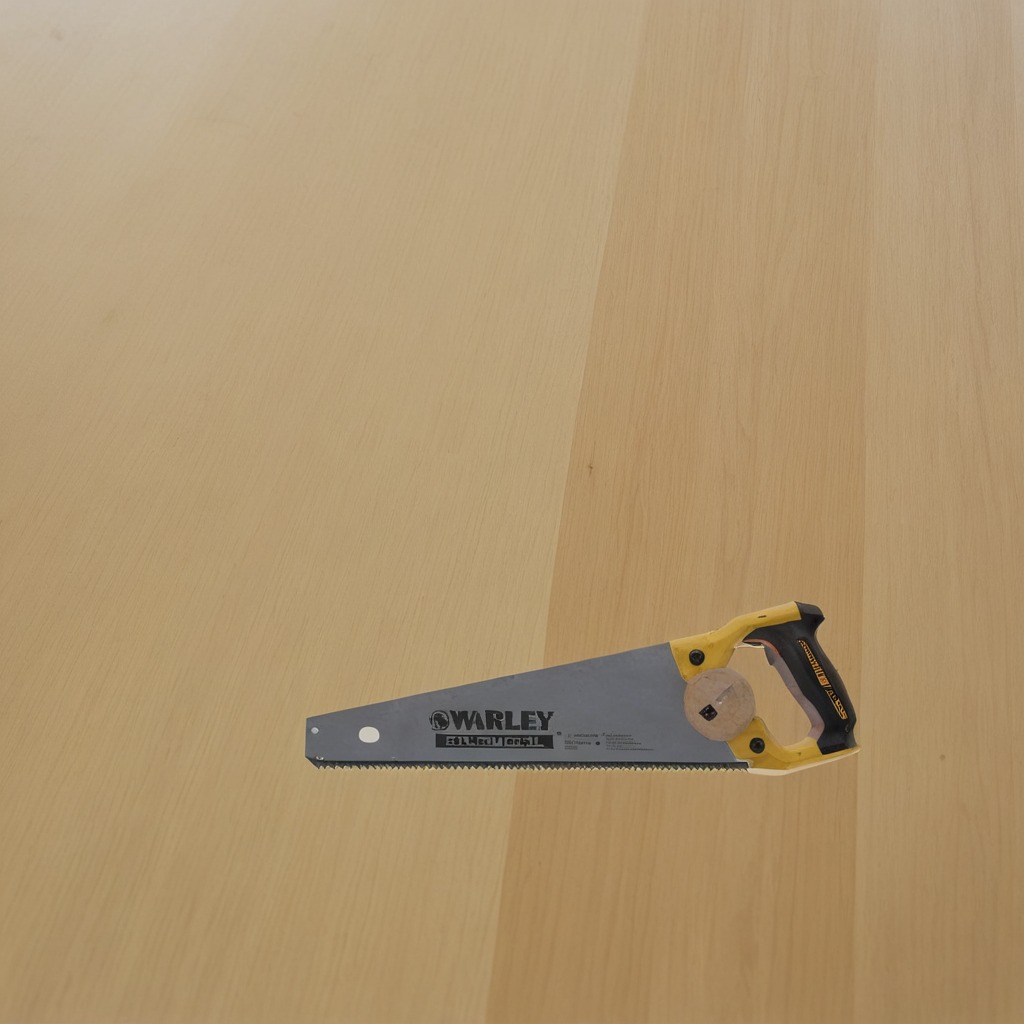
A handheld metal saw is lying on the plywood surface.